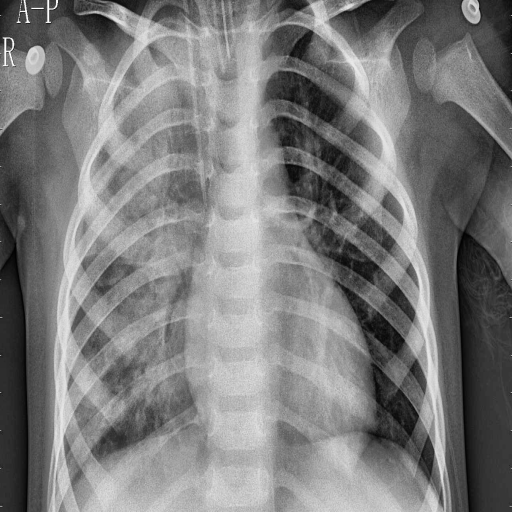
Finding: PNEUMONIA